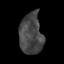
Tissue: skin
Cell type: Epithelial cells
Senescence score: 0.2422
Nuclear area (px): 924
Mean DAPI intensity: 70.665